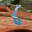
Label: 6